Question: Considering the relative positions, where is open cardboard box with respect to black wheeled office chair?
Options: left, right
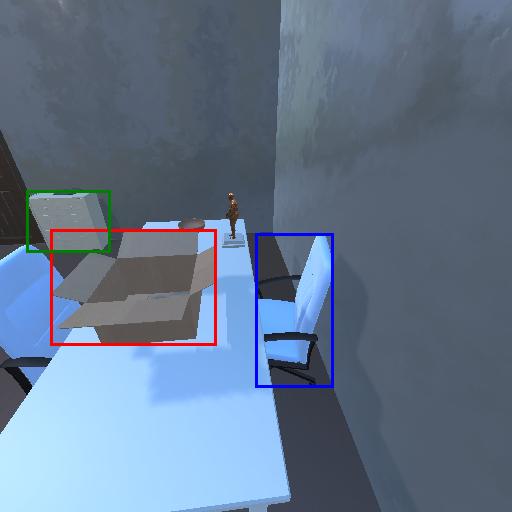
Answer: left